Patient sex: F
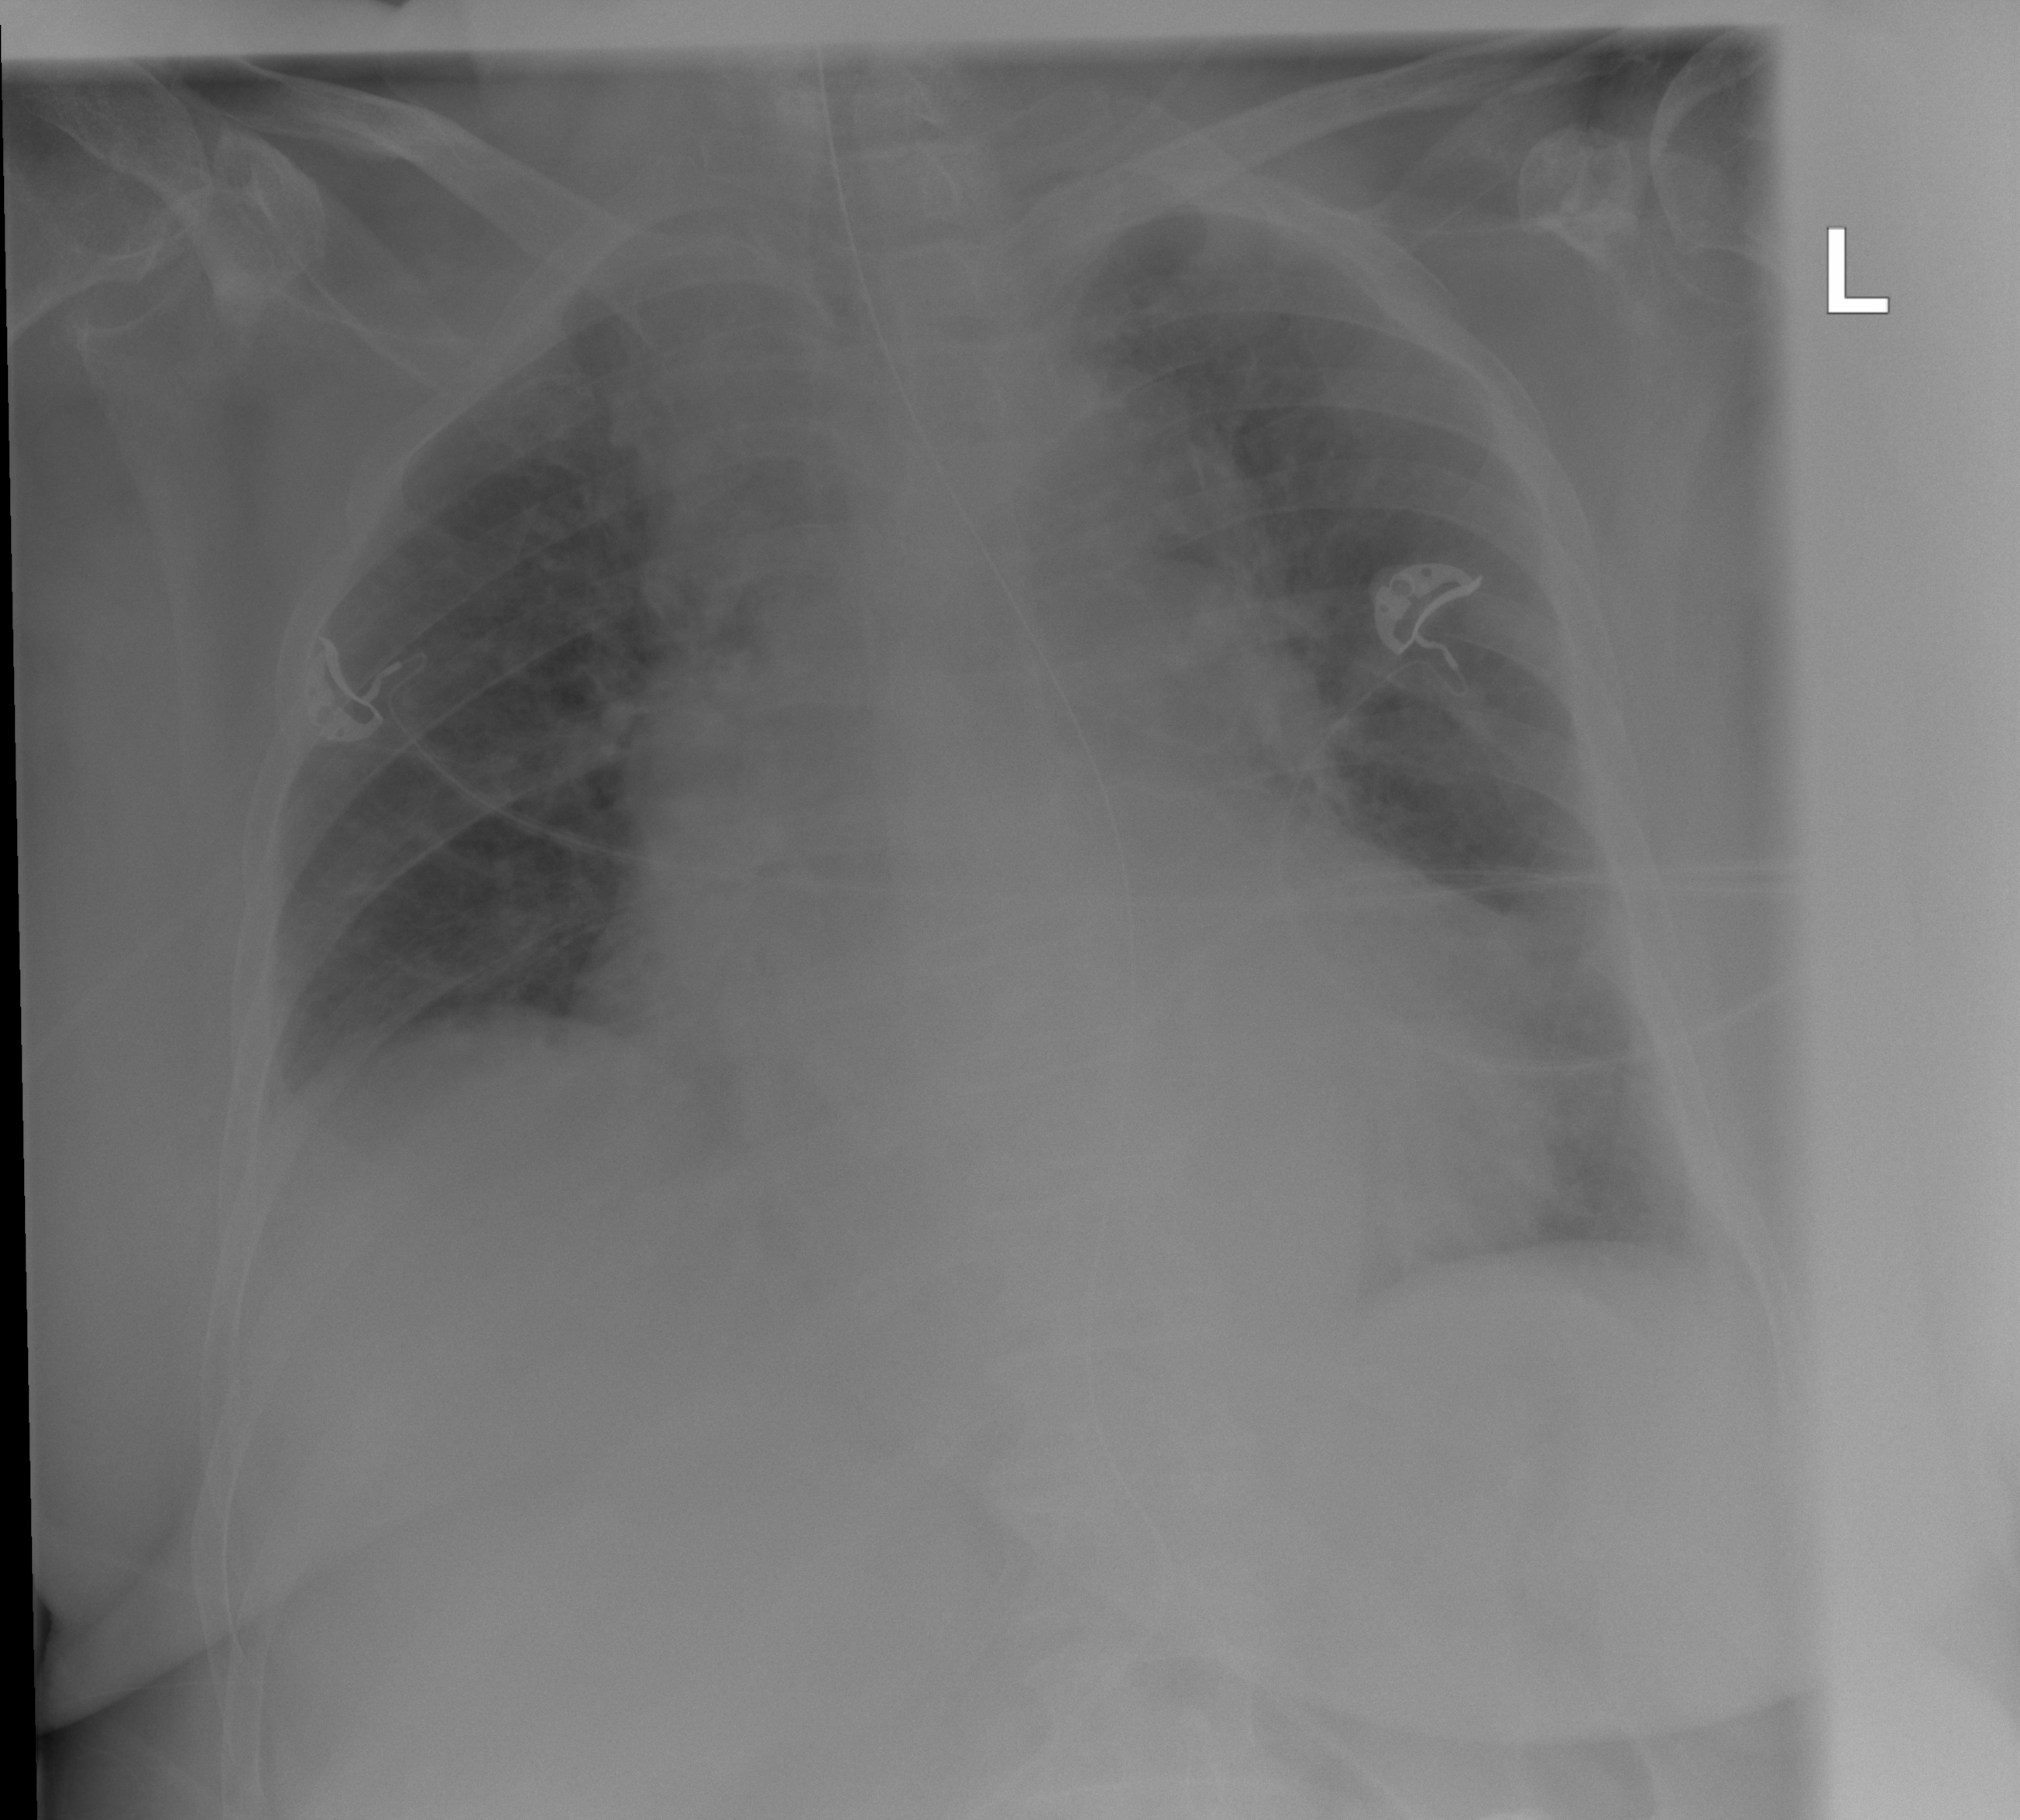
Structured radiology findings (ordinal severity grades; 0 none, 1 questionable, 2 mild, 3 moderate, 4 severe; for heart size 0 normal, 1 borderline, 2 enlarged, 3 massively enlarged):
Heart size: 2
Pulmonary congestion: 0
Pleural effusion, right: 0
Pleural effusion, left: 0
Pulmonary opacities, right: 0
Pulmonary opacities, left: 2
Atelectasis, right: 0
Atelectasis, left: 0